Interaction volume radius: 5 \u00c5
Interaction volume height: 15 \u00c5
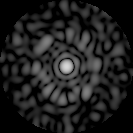
Disorder parameter: 0.8414